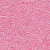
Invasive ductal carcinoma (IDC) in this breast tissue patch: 0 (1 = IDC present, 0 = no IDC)